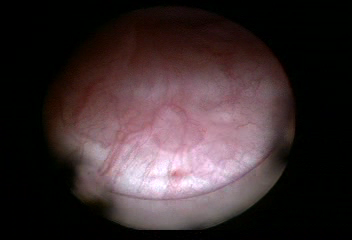
Modality: WLC
Class: Normal mucosa
Bladder cancer association: No